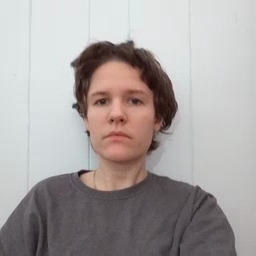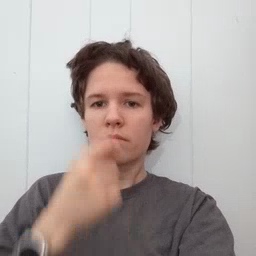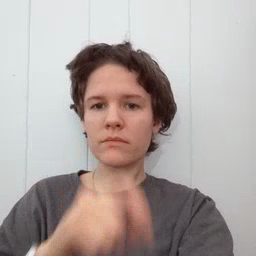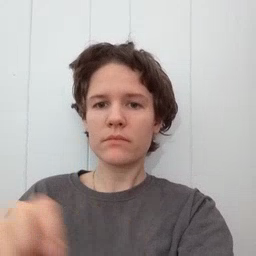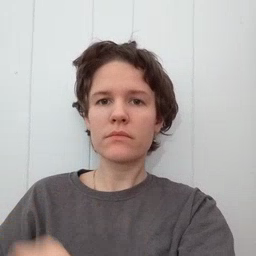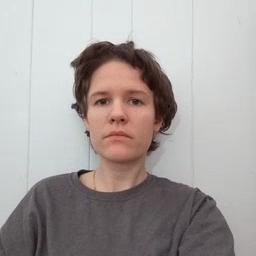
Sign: pencil